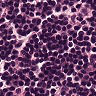
Metastatic tissue present: no